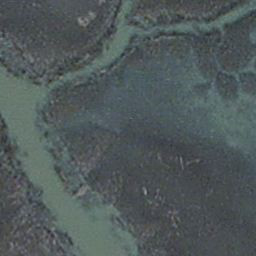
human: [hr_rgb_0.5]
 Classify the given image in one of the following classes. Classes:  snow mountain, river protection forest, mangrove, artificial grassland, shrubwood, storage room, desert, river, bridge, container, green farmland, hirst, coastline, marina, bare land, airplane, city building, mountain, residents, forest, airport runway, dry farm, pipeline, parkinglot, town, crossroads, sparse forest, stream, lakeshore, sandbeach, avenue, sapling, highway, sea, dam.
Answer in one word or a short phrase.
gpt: stream